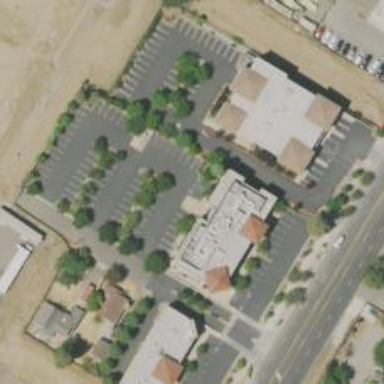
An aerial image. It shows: Parking space.